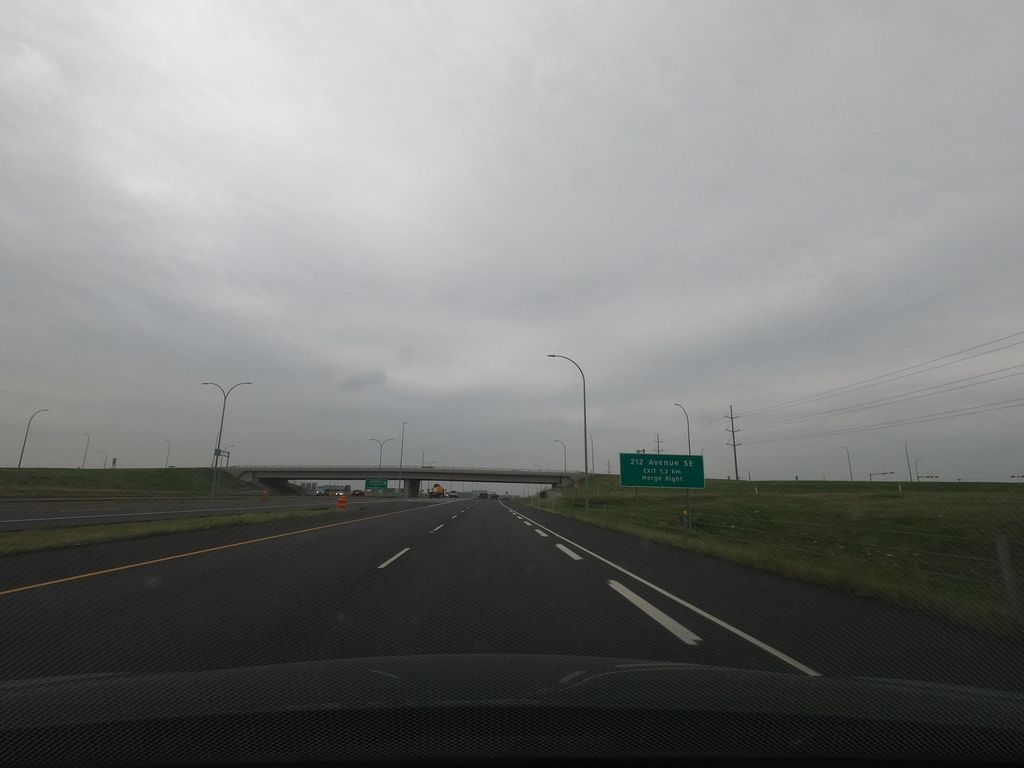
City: calgary